Field crop: maize
Growth stage: 2
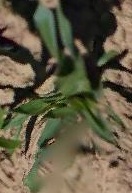
Species: maize